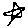
Label: star